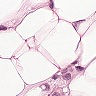
Metastatic tissue present: yes